Interaction volume radius: 5 \u00c5
Interaction volume height: 15 \u00c5
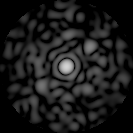
Disorder parameter: 0.8809